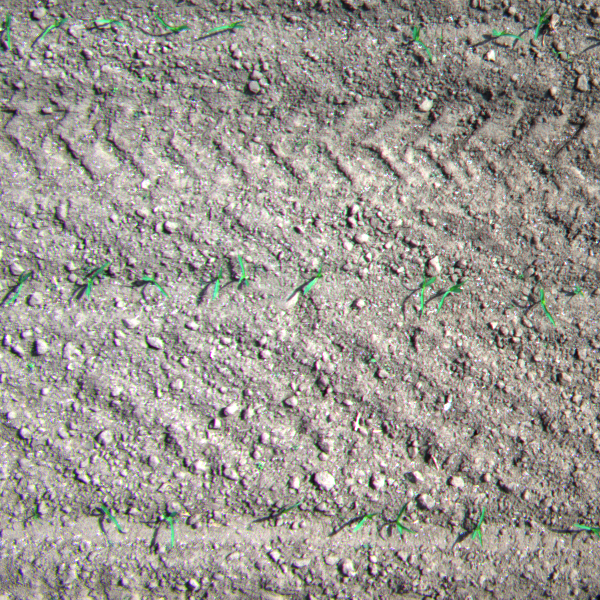
Acquisition date: 2023-05-25
Tile: 0786
Annotated plant instances:
label: maize
label: maize
label: maize
label: maize
label: amaranth
label: amaranth
label: weed_other
label: weed_other
label: maize
label: maize
label: maize
label: amaranth
label: weed_other
label: weed_other
label: weed_other
label: weed_other
label: weed_other
label: weed_other
label: weed_other
label: quickweed
label: weed_other
label: amaranth
label: weed_other
label: weed_other
label: weed_other
label: weed_other
label: weed_other
label: maize
label: maize
label: maize
label: maize
label: maize
label: maize
label: maize
label: maize
label: weed_other
label: amaranth
label: weed_other
label: amaranth
label: amaranth
label: weed_other
label: weed_other
label: weed_other
label: weed_other
label: weed_other
label: weed_other
label: weed_other
label: weed_other
label: weed_other
label: weed_other
label: weed_other
label: weed_other
label: weed_other
label: weed_other
label: maize
label: amaranth
label: amaranth
label: weed_other
label: weed_other
label: weed_other
label: weed_other
label: weed_other
label: weed_other
label: amaranth
label: amaranth
label: weed_other
label: weed_other
label: amaranth
label: amaranth
label: weed_other
label: weed_other
label: weed_other
label: weed_other
label: weed_other
label: maize
label: maize
label: maize
label: weed_other
label: weed_other
label: weed_other
label: weed_other
label: maize
label: maize
label: maize
label: maize
label: maize
label: weed_other
label: weed_other
label: barnyard_grass
label: weed_other
label: weed_other
label: weed_other
label: weed_other
label: weed_other
label: weed_other
label: weed_other
label: weed_other
label: weed_other
label: weed_other
label: maize
label: amaranth